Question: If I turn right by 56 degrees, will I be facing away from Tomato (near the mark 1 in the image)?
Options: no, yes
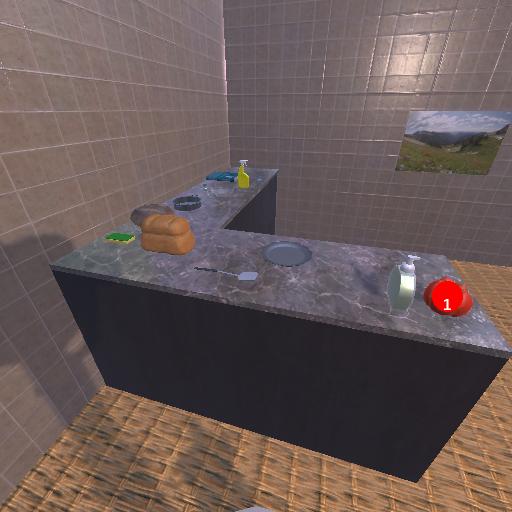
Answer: no